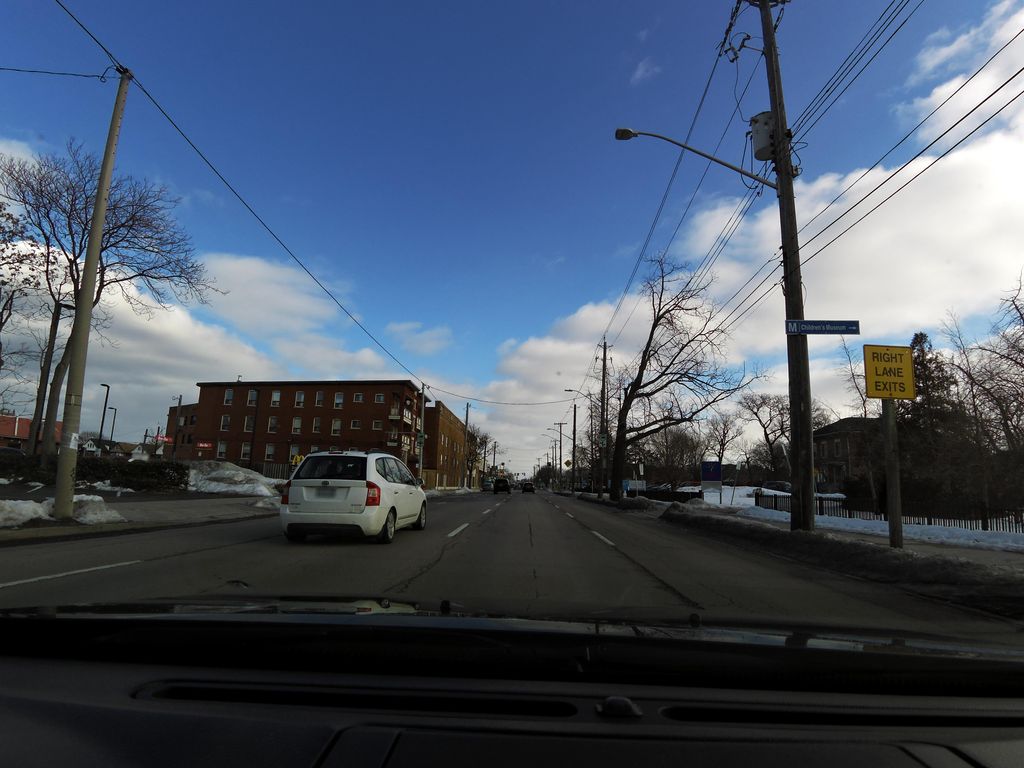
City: hamilton